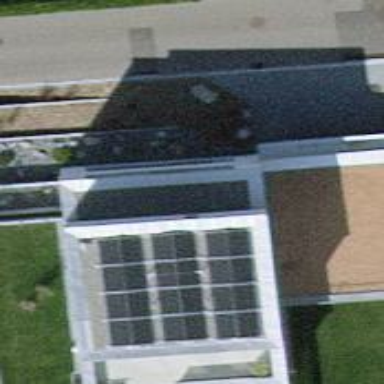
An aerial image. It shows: Solar photovoltaic panel generator.